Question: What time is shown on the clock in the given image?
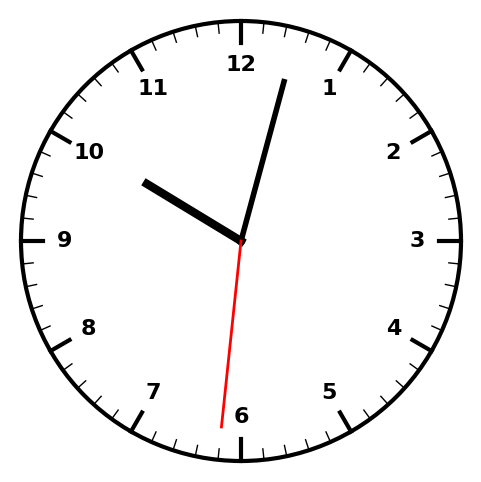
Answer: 10:02:31